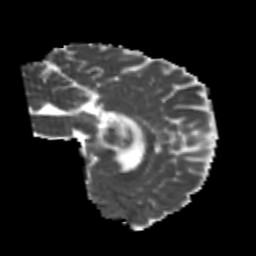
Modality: MD
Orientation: sagittal
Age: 24
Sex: male
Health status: healthy
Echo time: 0.074 s